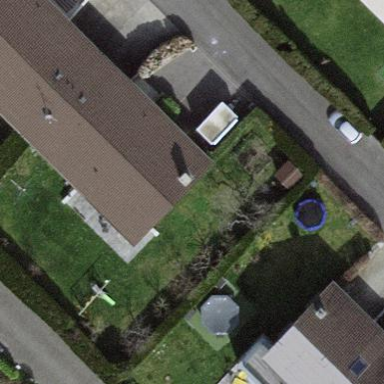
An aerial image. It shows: Garden surrounded by fence.